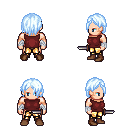
a pixel art fantasy rpg character, male body template, human, light skin, maroon sleeveless shirt, gold greaves, white cyan bangs hairstyle, white cloth bandages, brown shoes, dagger, four views (front, back, left, right), 2x2 character sprite sheet, small pixel art, hard edges, no anti-aliasing